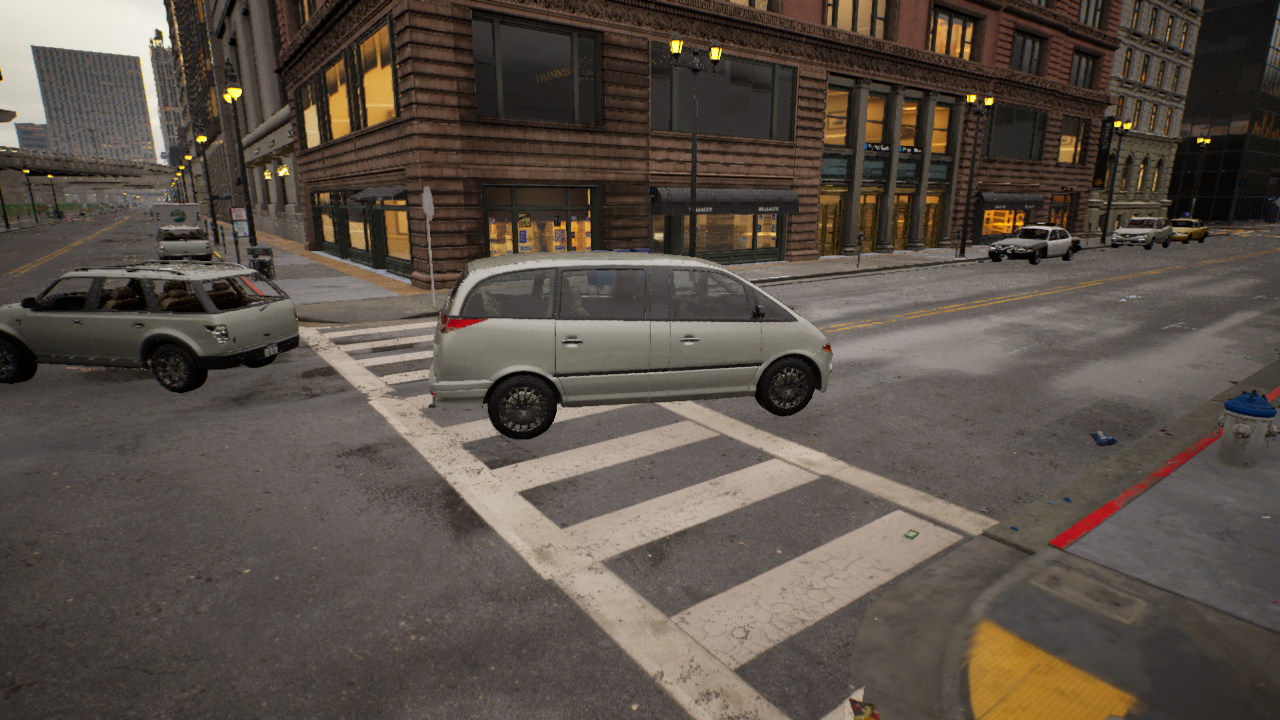
Venue: intersection
Lighting: golden hour
Vehicle rig: minivan